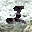
Label: 2